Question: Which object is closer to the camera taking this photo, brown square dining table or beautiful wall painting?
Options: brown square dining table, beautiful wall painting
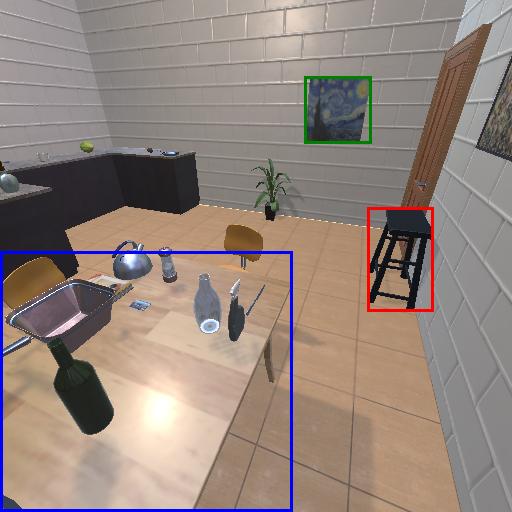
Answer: brown square dining table